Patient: sex M, age 60
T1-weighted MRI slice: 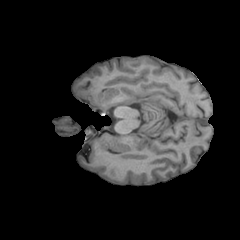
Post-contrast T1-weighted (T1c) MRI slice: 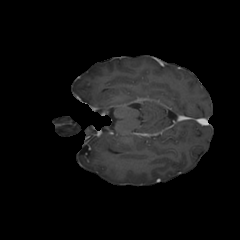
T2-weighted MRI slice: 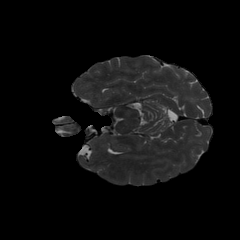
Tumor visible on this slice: no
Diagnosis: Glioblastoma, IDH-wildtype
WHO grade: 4